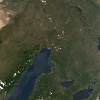
Label: land